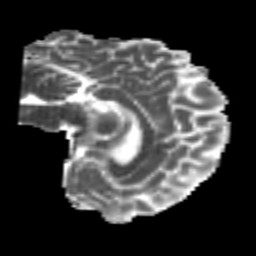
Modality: MD
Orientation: sagittal
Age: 22
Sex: male
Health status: healthy
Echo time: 0.074 s